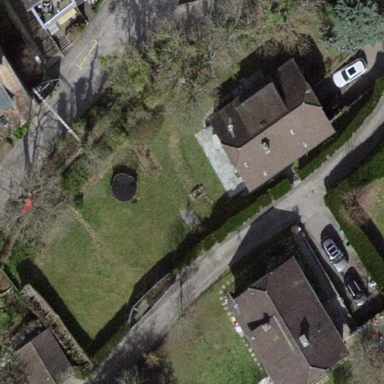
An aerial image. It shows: Garden surrounded by fence.